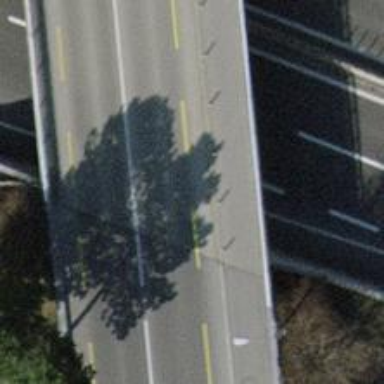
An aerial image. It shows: Tertiary road with asphalt surface crossing bridge. The road has designated cycle lane.